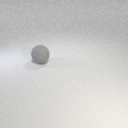
large gray rubber sphere